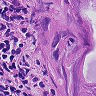
Metastatic tissue present: yes